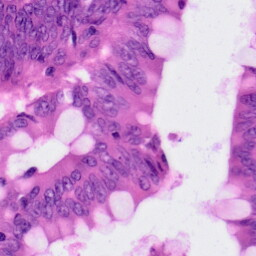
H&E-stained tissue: Colon